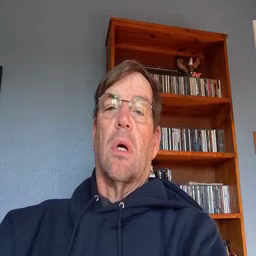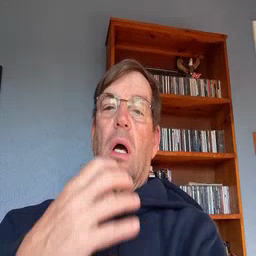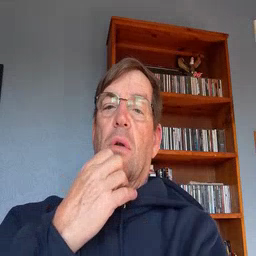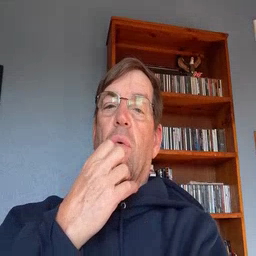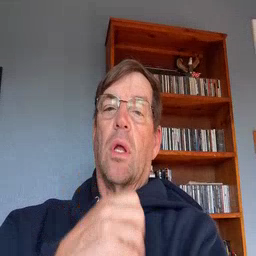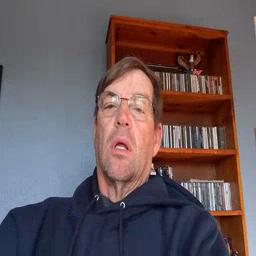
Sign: underwear